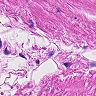
Metastatic tissue present: no